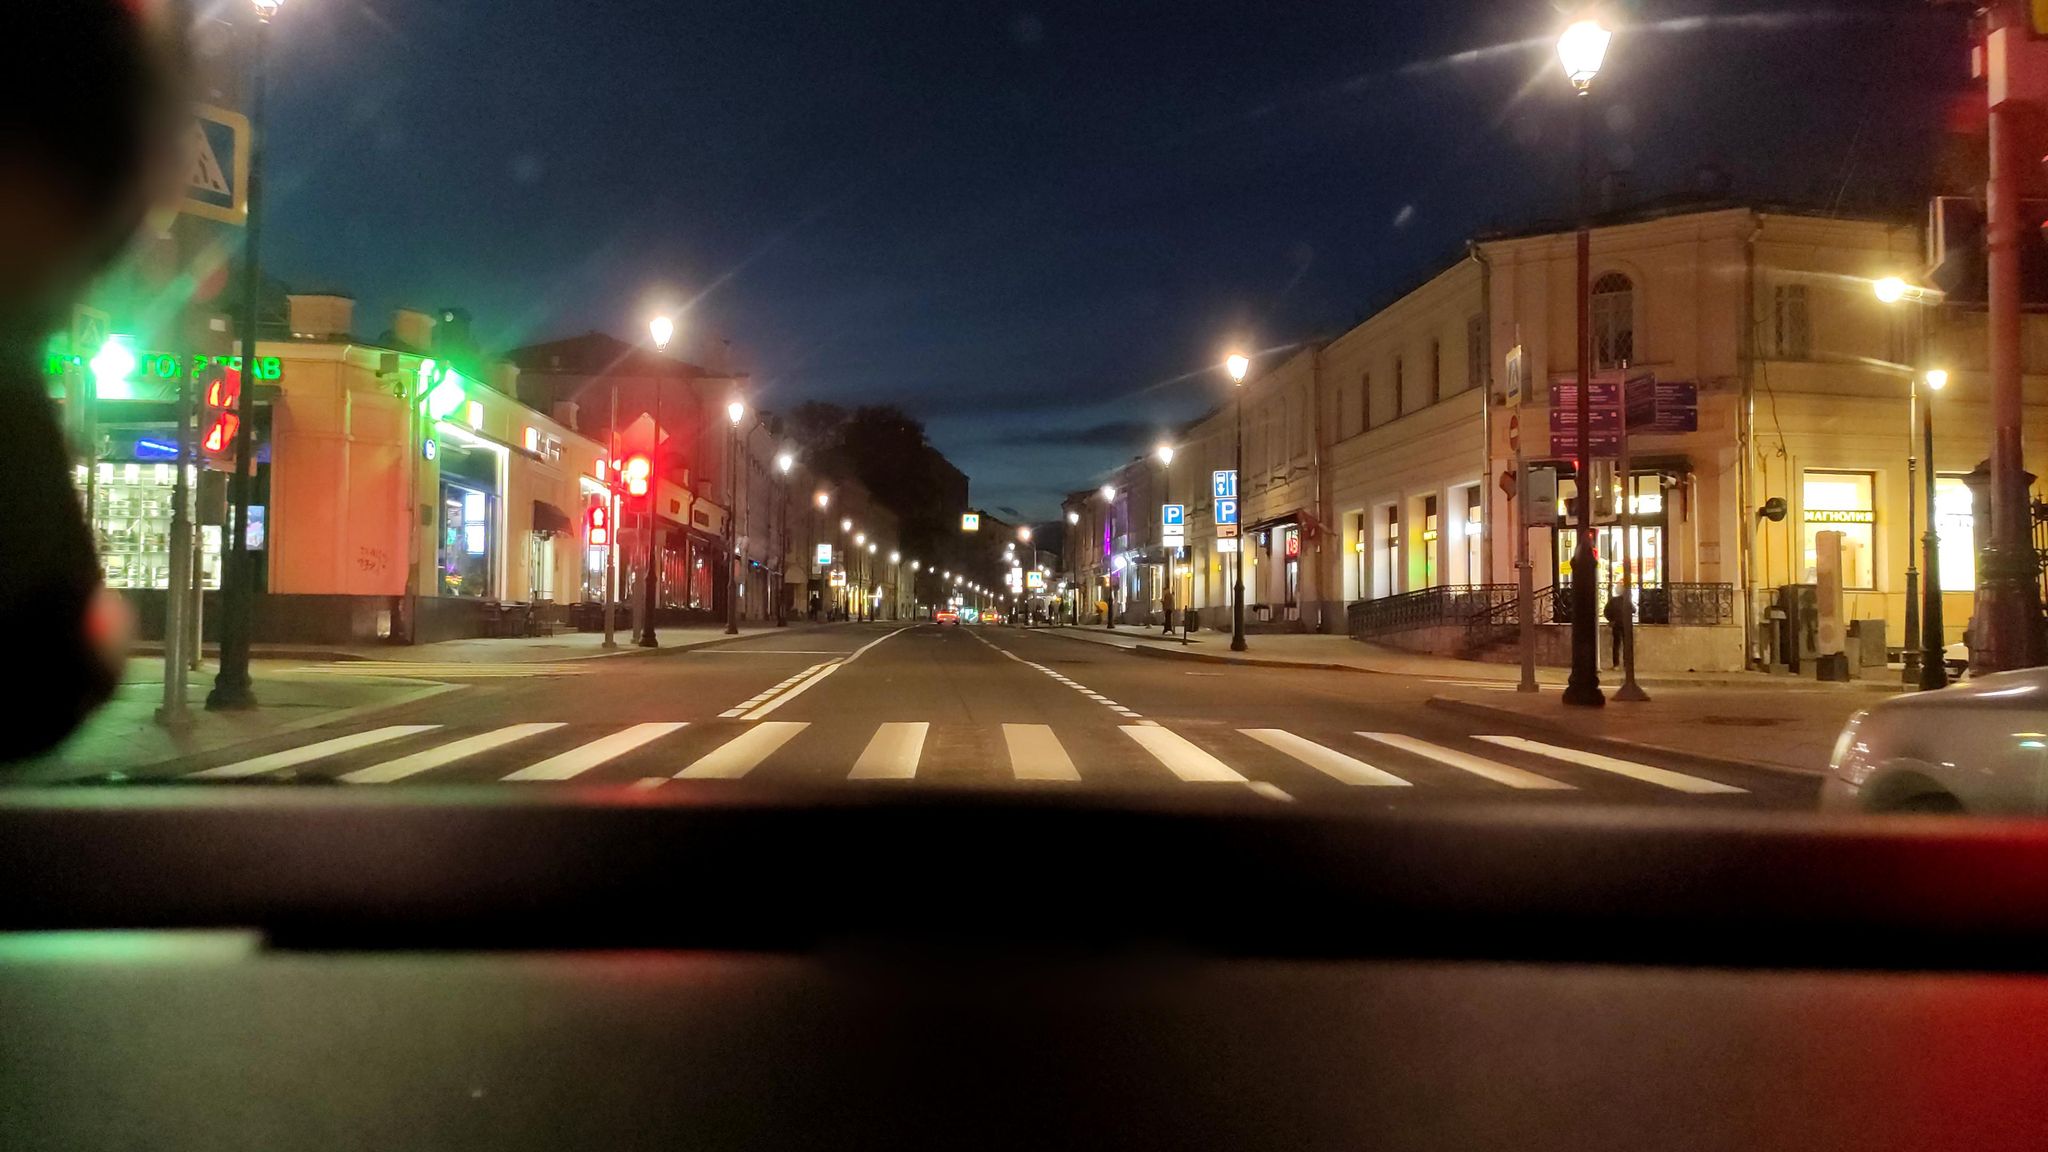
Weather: clear
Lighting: night
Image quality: slightly poor
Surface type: driving surface
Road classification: secondary
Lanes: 3
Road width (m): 3.6
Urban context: urban centre
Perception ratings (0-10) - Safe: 2.04, Lively: 7.3, Beautiful: 7.51, Boring: 1, Depressing: 4.32, Wealthy: 5.07